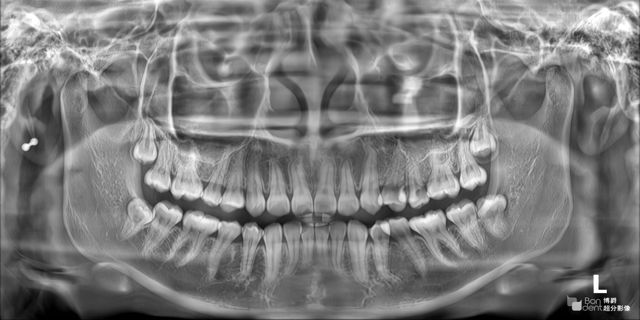
adult